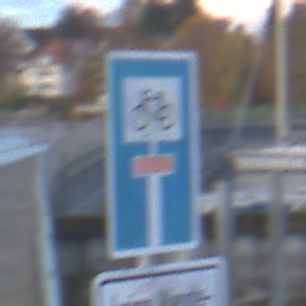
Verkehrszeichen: SackgasseRadverkehrDurchlaessig
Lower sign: HinweisGeaenderteVorfahrtVerkehrsfuehrungVerkehrsregelung3
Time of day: SunriseSunset
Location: Outdoor (Suburban)
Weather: PartlyCloudy
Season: NotSpecified
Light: Natural